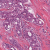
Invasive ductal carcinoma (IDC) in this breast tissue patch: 1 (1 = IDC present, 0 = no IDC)